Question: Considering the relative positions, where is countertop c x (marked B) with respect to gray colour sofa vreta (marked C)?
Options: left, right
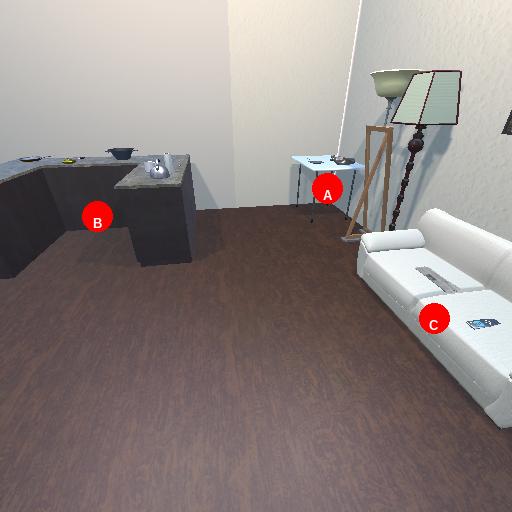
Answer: left